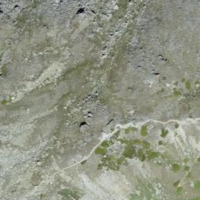
EUNIS habitat code: 48
Species observed at this site:
Saxifraga paniculata